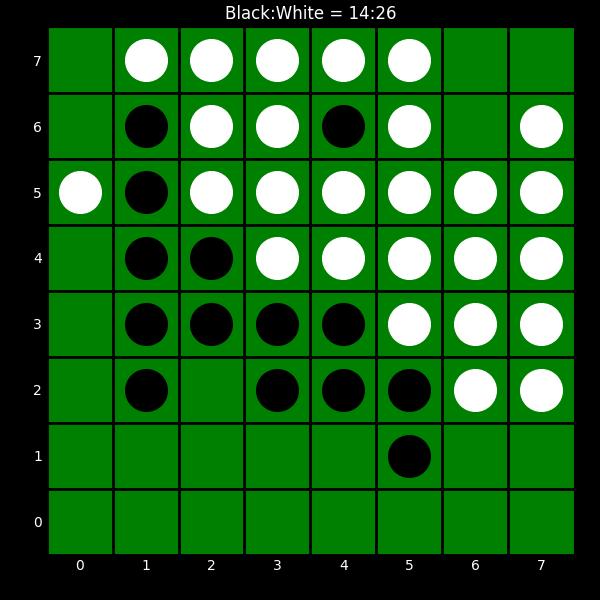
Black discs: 14
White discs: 26